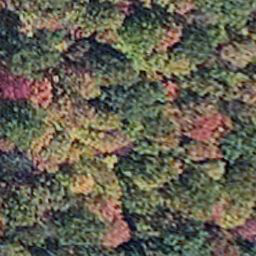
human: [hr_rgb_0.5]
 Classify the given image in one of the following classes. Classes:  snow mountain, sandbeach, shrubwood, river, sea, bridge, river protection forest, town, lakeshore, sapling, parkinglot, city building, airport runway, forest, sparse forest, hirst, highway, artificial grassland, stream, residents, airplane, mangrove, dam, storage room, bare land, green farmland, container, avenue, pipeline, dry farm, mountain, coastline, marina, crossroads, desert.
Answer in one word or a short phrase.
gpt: mangrove